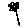
Label: flower